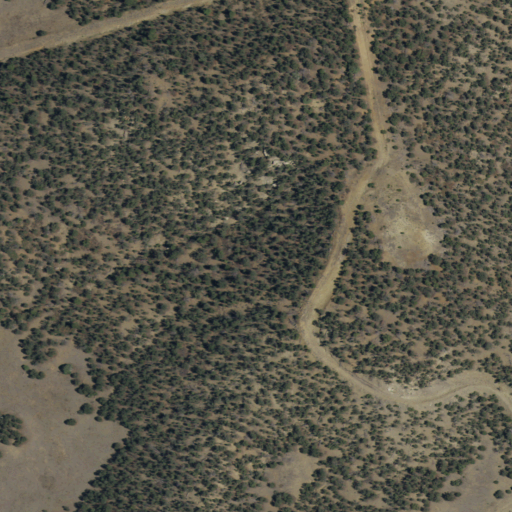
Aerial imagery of valley in New Mexico named Hells Canyon containing evergreen forest, shrub, woody wetlands, grassland, and herbaceous wetlands